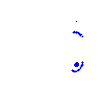
Particle: electron